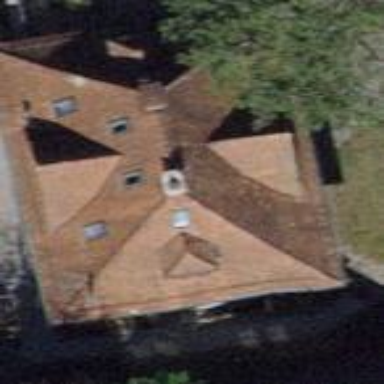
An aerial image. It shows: Building with tiled roof.